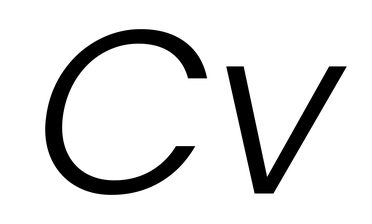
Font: Poppins-LightItalic